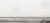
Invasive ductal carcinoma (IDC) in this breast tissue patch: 0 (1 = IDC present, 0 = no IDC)